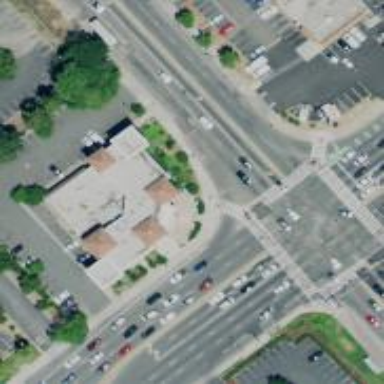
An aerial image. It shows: Footway located on traffic island.